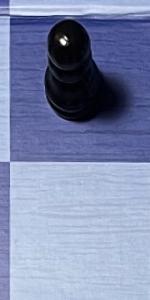
Label: Empty